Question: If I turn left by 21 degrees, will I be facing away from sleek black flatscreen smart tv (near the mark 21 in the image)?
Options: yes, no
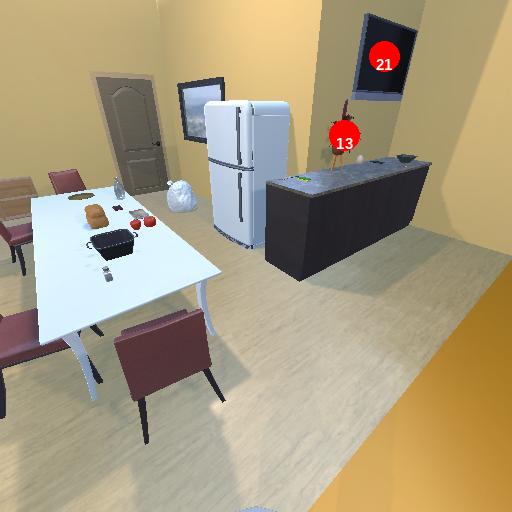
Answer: yes